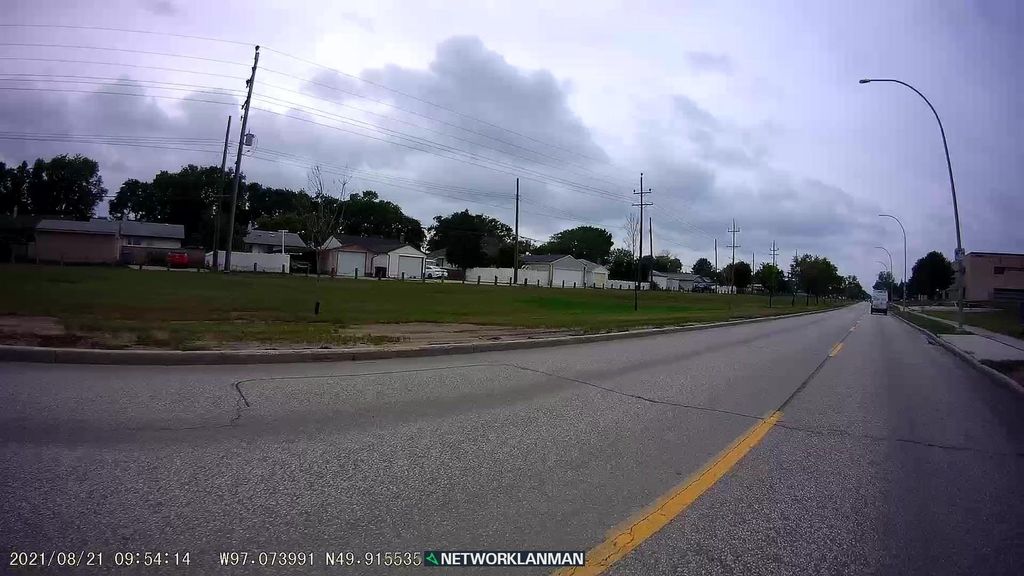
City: winnipeg